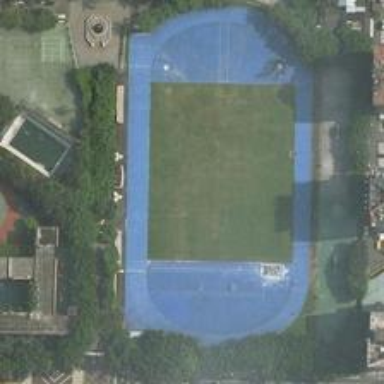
The bright blue runway makes this football field quiet stand out in this area .